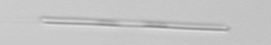
Label: Leptocylindrus